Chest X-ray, AP view. Patient: 34 years old, sex M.
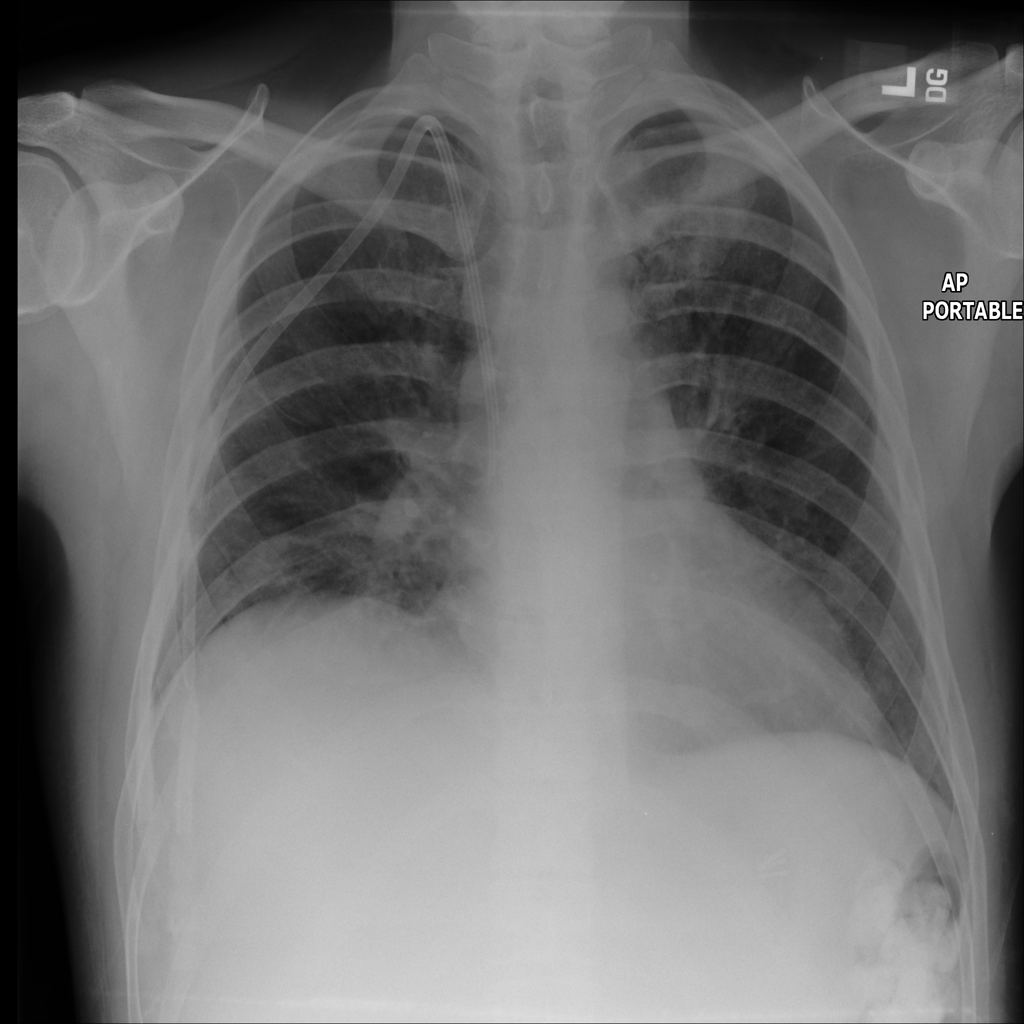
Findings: Consolidation